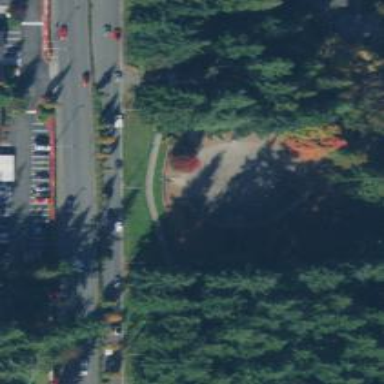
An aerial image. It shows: Fenced dog park area for leisure land.